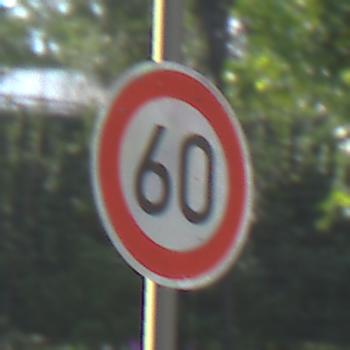
Verkehrszeichen: Geschwindigkeit60
Umgebung: Outdoor, Urban
Tageszeit: MorningAfternoon
Wetter: PartlyCloudy
Licht: Natural
Jahreszeit: NotSpecified
Kontrast: LowContrast